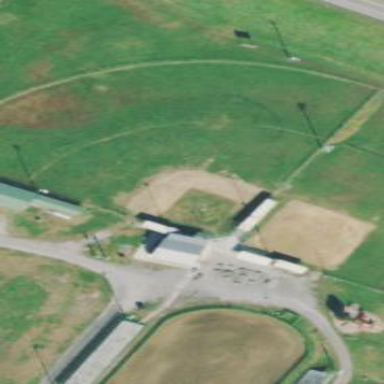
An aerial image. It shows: Baseball pitch for leisure land.